Interaction volume radius: 5 \u00c5
Interaction volume height: 25 \u00c5
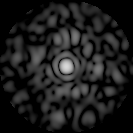
Disorder parameter: 0.8349